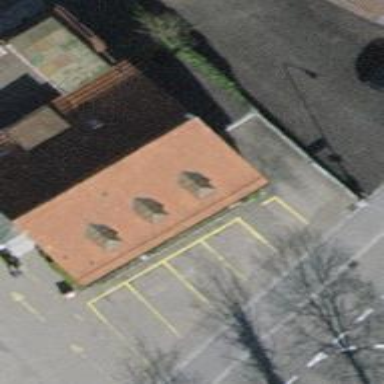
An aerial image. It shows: Restaurant.